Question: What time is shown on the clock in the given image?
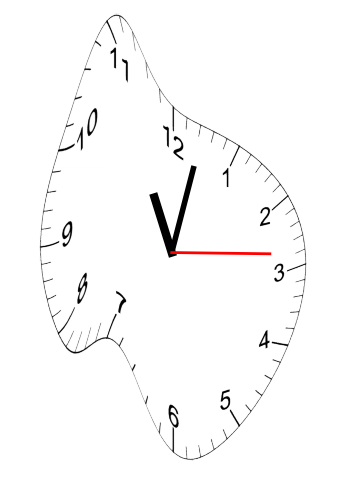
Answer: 11:02:14